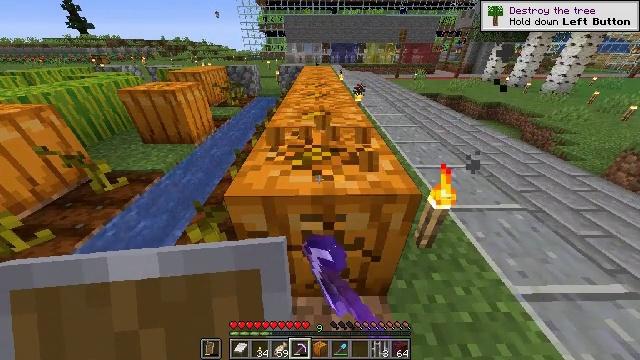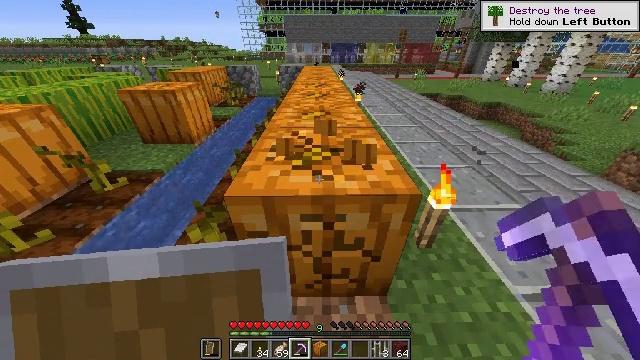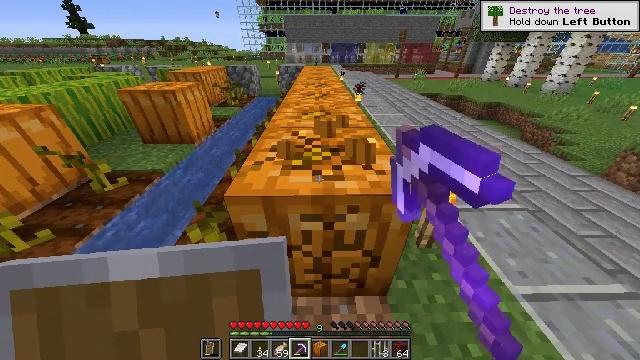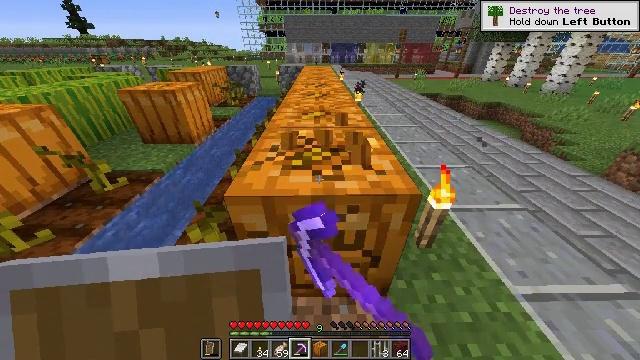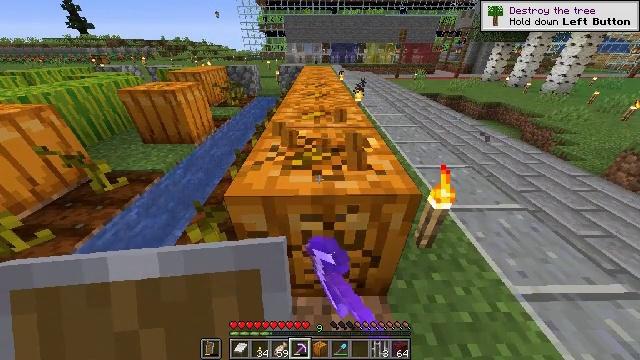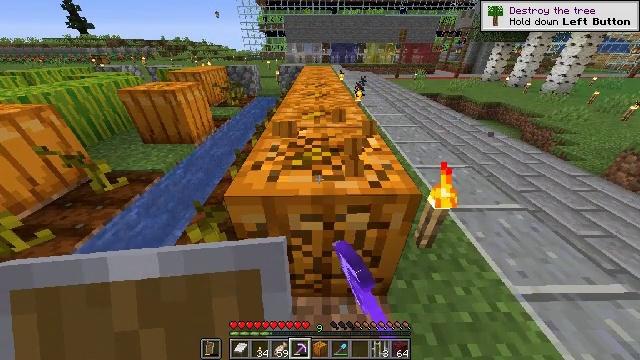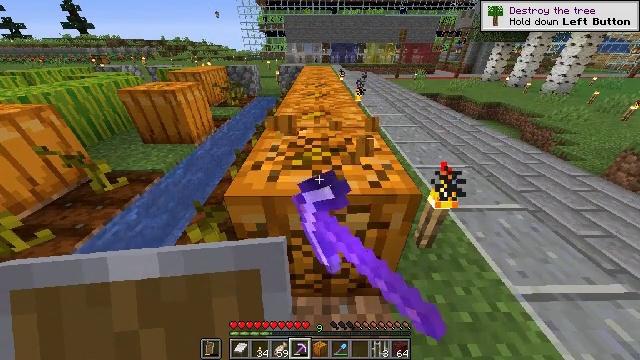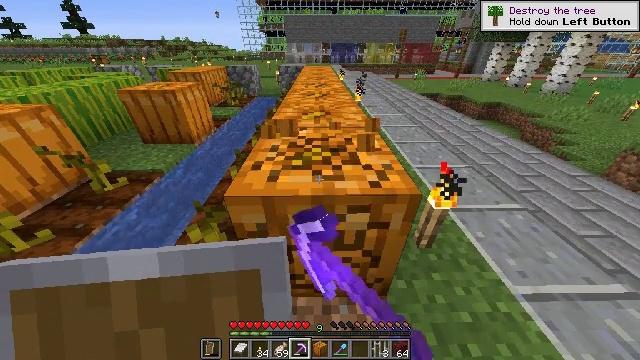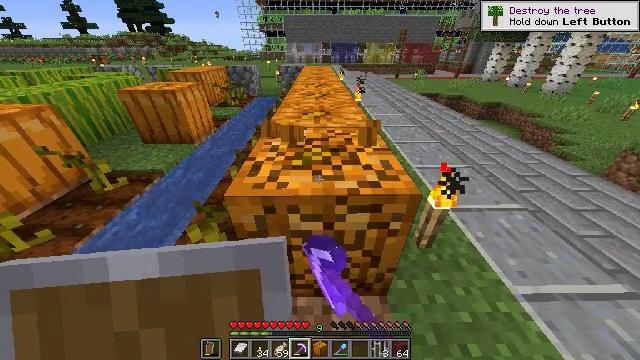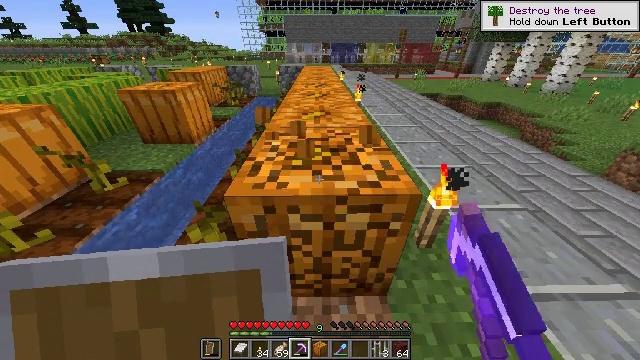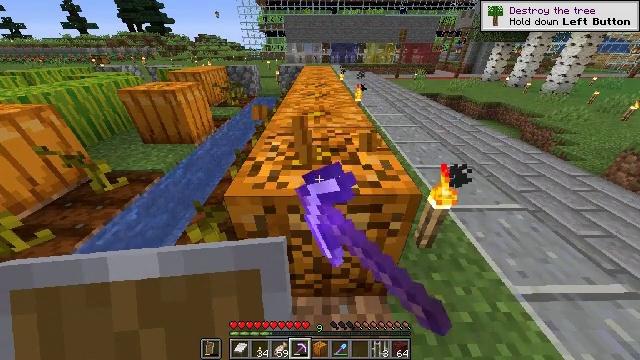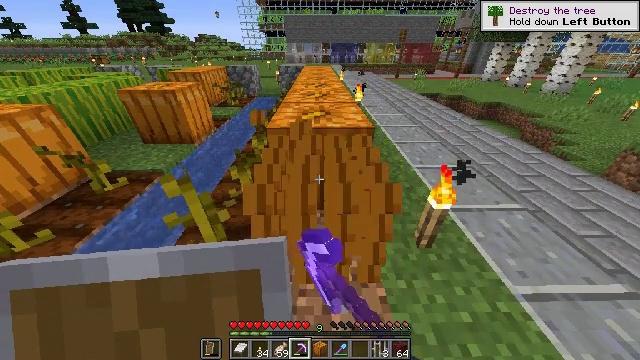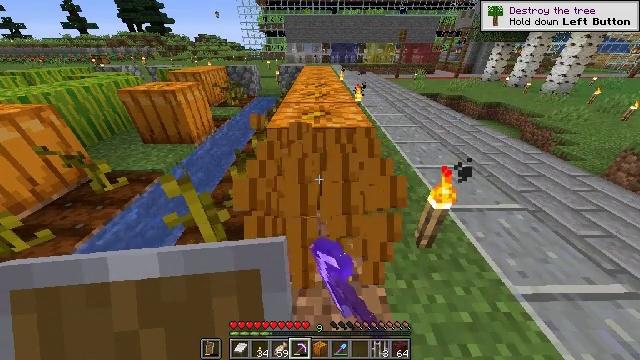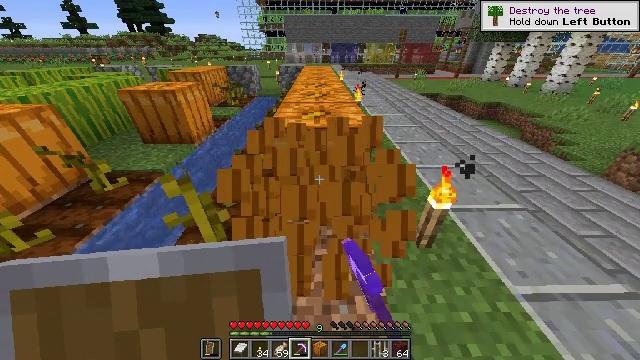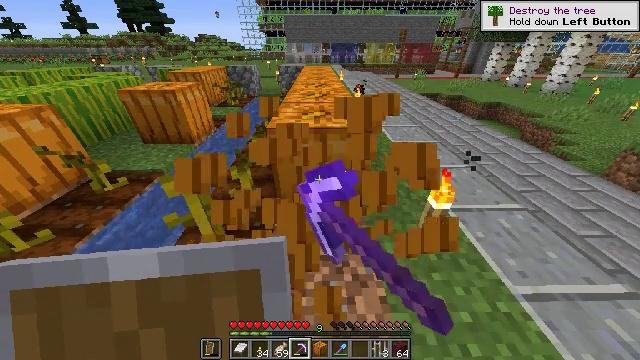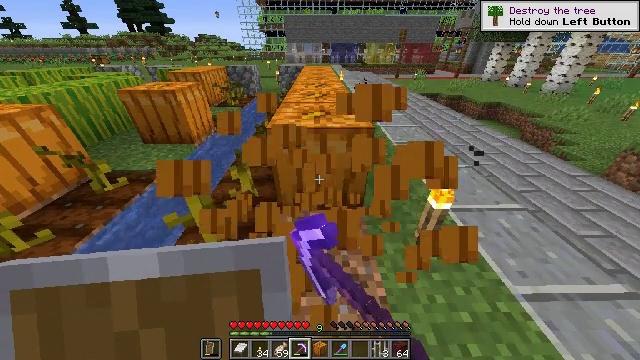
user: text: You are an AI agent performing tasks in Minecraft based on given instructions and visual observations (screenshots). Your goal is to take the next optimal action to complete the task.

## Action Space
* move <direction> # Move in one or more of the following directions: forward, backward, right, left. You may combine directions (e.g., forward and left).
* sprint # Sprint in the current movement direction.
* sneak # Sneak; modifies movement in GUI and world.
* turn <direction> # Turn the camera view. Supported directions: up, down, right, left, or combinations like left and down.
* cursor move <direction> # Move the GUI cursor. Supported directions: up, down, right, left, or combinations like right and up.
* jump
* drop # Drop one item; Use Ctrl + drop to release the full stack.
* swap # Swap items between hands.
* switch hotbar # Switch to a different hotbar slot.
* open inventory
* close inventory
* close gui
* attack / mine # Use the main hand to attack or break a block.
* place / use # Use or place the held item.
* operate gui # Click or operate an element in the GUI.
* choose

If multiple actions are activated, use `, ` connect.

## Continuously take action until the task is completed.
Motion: motion action
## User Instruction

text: Harvest a pumpkin from the field.
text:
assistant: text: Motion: attack / mine
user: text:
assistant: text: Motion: attack / mine
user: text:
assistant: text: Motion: attack / mine
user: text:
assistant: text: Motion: attack / mine
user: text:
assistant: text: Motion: attack / mine
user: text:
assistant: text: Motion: attack / mine
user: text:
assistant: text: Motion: attack / mine
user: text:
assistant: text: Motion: attack / mine
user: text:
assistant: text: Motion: attack / mine
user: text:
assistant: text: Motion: attack / mine
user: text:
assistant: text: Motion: attack / mine
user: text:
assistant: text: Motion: attack / mine
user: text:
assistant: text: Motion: attack / mine
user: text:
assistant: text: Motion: attack / mine
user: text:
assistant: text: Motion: attack / mine
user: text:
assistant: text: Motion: move forward, attack / mine
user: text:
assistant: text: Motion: move forward, attack / mine
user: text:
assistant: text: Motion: move forward, attack / mine
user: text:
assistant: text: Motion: move forward, attack / mine
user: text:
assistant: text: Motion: move forward, attack / mine
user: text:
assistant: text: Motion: attack / mine
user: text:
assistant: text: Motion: attack / mine
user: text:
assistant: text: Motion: attack / mine
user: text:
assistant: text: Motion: attack / mine
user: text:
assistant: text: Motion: attack / mine
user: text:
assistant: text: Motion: attack / mine
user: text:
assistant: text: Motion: attack / mine
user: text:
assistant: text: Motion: attack / mine
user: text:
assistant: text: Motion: attack / mine
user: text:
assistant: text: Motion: attack / mine